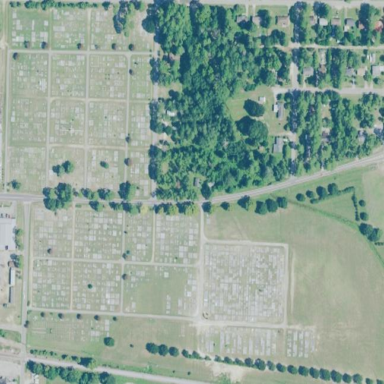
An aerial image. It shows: Cemetery.